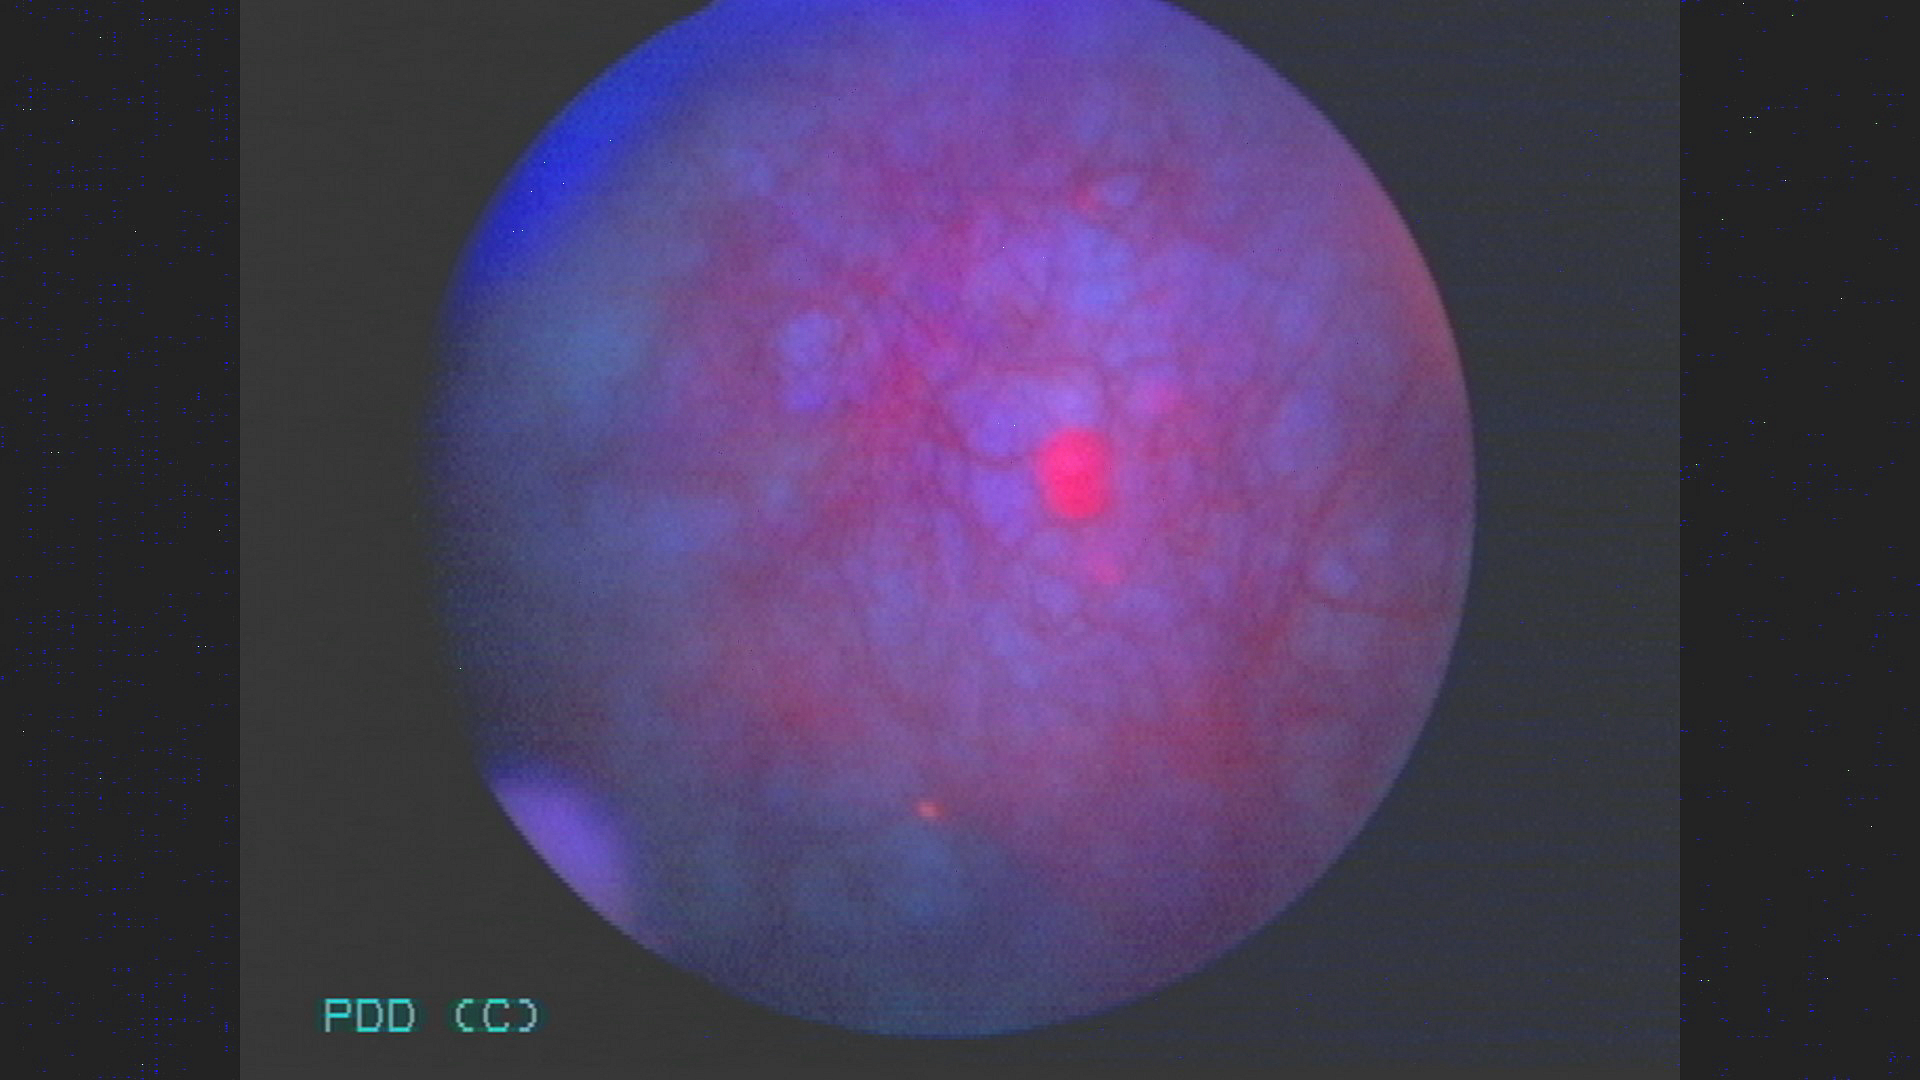
Modality: BLC
Class: Malignant
Subclass: HighGradePapillary
Lesion: L1
Stage: Ta
Morphology: Non-papillary
Bladder cancer association: Yes